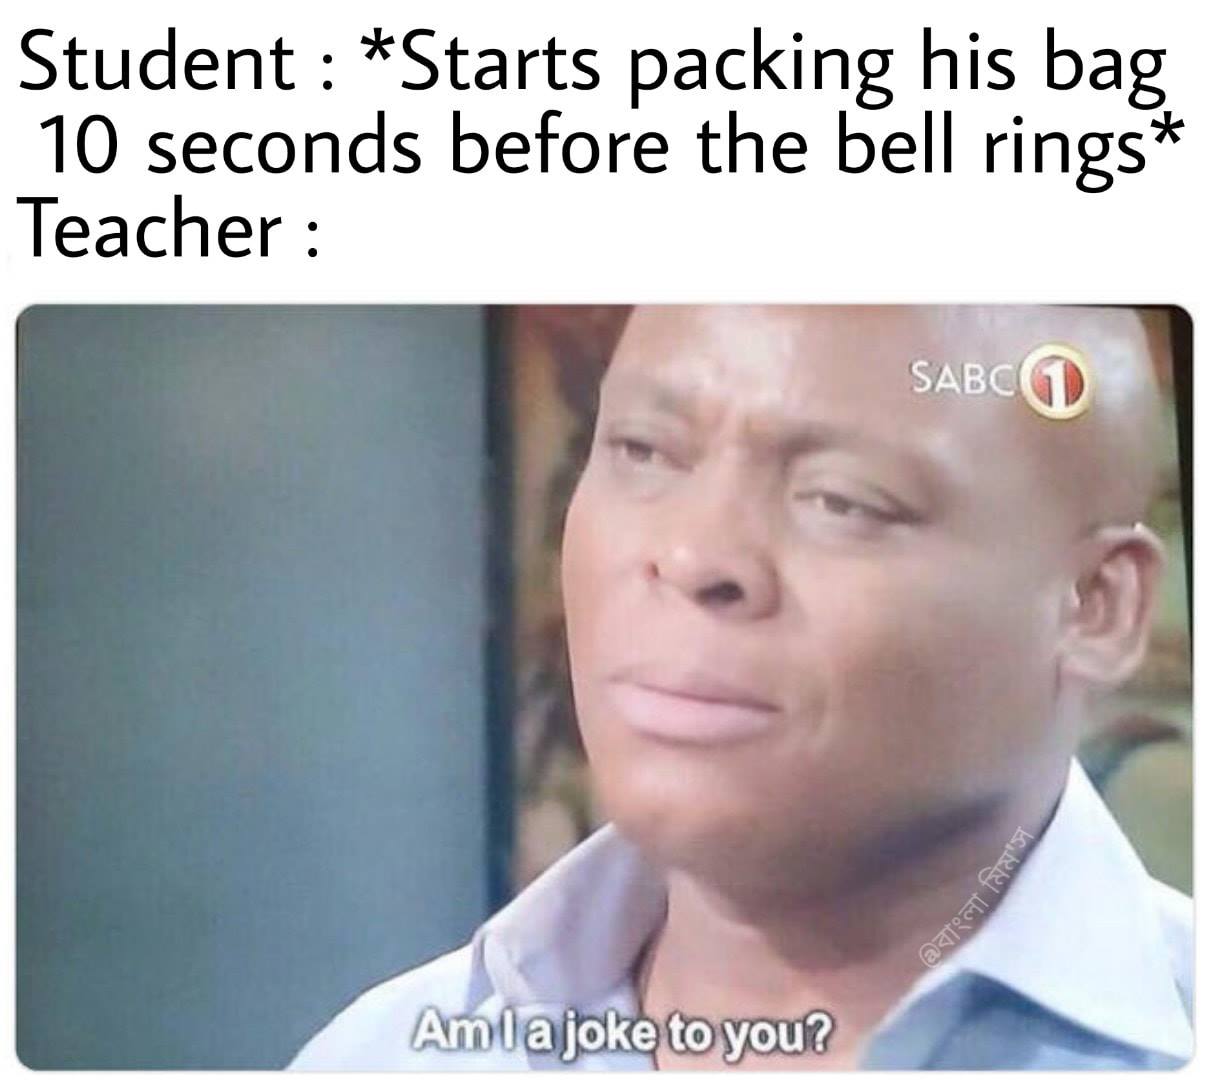
Caption: Student : * Starts packing his bag 10 seconds before the bell rings*     Teacher :  Am I a joke to you ?
Label: non-hate